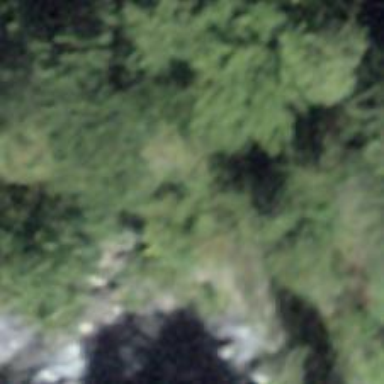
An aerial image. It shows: Natural cliff.